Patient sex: F
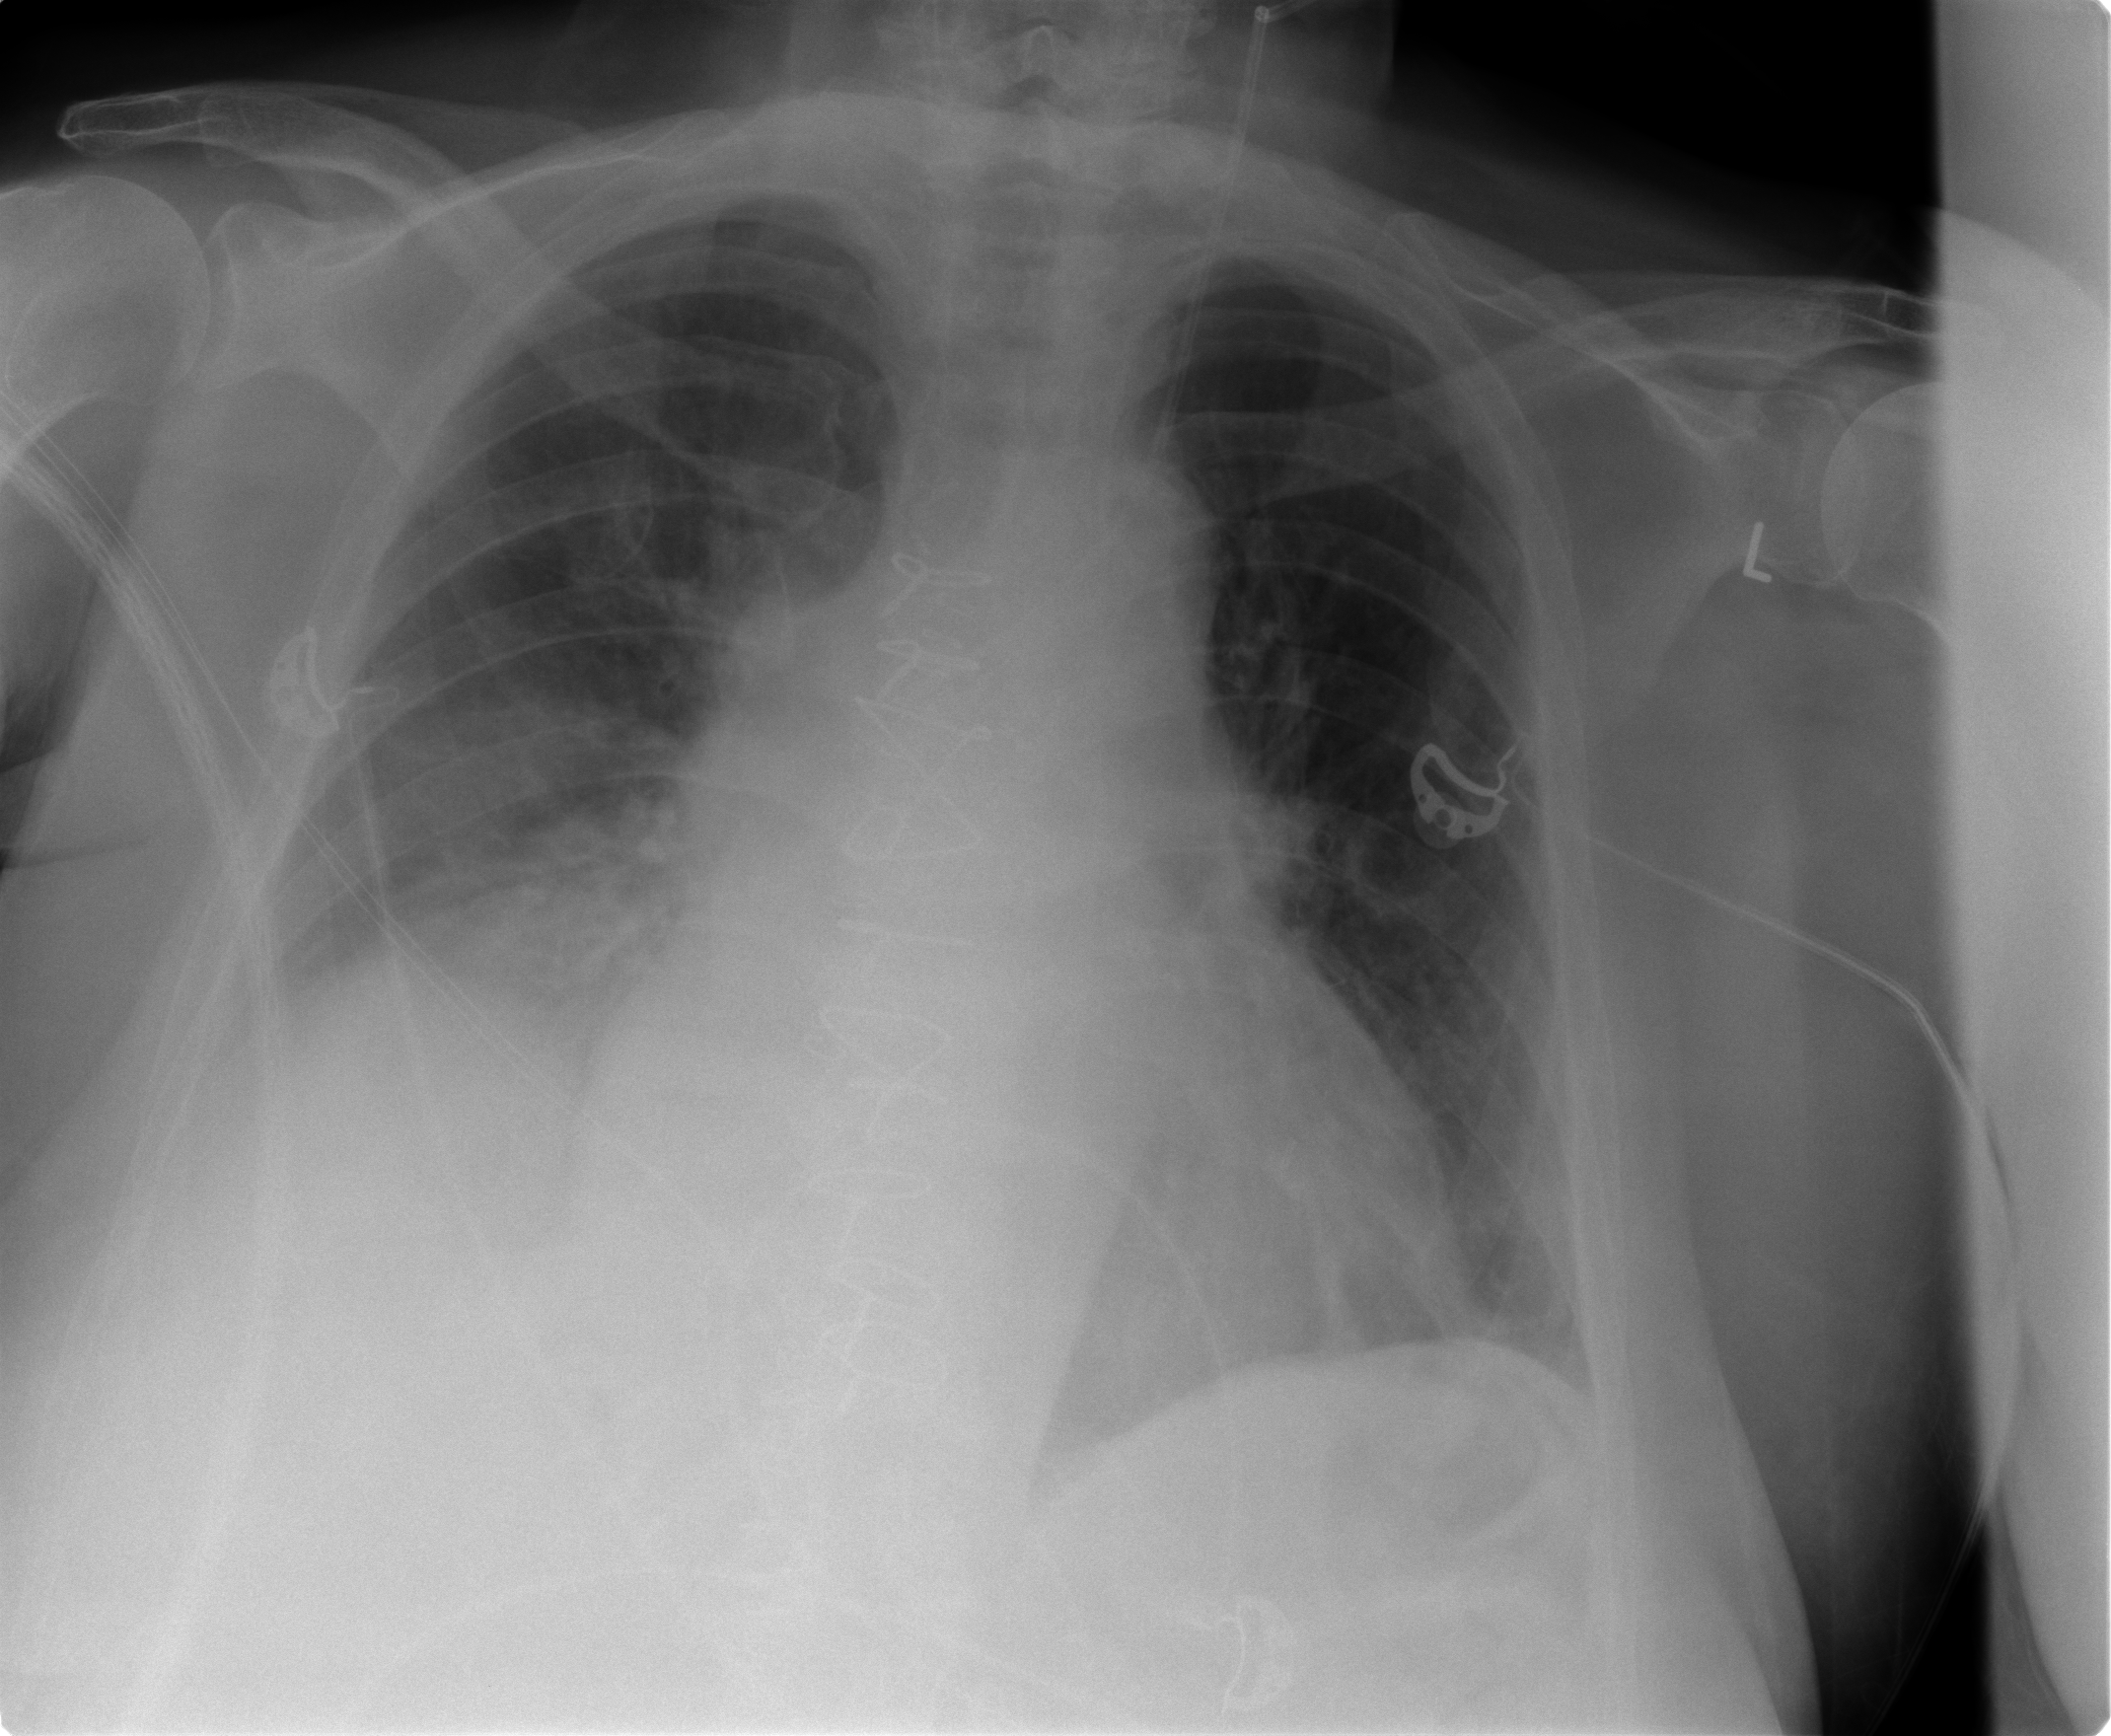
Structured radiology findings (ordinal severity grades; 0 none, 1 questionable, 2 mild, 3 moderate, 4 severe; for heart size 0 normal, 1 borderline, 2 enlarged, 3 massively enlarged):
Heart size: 2
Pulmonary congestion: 2
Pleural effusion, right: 1
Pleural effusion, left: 0
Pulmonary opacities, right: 0
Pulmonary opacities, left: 1
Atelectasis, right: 2
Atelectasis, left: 3